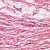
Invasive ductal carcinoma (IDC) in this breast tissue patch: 0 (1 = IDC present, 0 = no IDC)